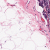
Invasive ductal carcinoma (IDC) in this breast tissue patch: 0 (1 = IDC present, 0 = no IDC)